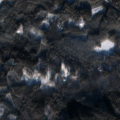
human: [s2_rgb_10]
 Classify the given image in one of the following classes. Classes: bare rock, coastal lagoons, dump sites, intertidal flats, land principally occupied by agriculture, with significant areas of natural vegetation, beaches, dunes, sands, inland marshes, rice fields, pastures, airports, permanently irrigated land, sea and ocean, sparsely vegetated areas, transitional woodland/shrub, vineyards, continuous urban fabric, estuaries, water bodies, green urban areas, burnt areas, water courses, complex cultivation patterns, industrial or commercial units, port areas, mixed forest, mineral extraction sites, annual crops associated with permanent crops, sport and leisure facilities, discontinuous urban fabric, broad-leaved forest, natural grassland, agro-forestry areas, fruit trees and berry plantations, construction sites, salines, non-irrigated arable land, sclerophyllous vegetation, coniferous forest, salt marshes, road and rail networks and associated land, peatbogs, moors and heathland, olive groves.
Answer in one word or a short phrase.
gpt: coniferous forest, mixed forest, transitional woodland/shrub